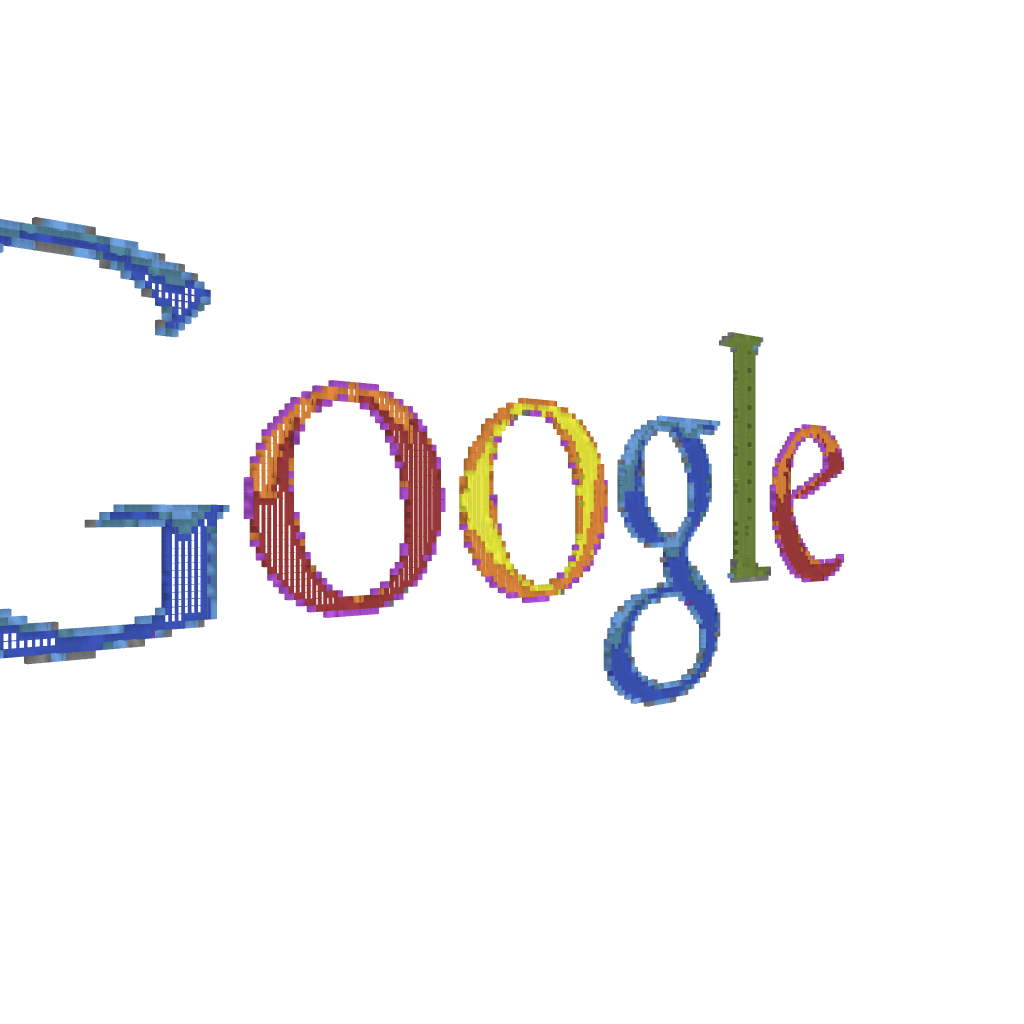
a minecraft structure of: Google high quality